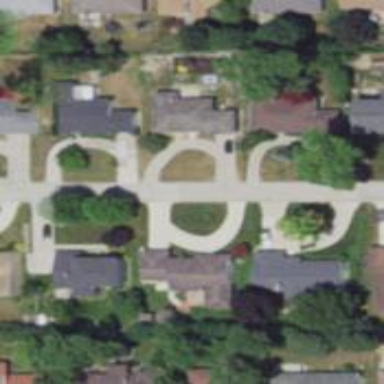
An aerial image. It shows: Driveway leading to service road.